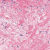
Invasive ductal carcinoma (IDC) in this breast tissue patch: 1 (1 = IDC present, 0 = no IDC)